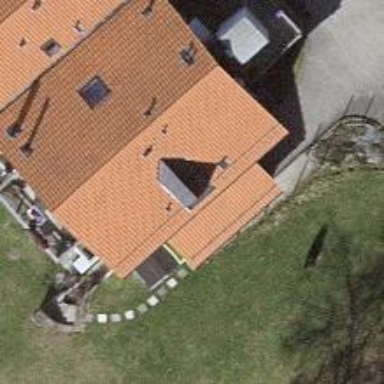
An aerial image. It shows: Garage.